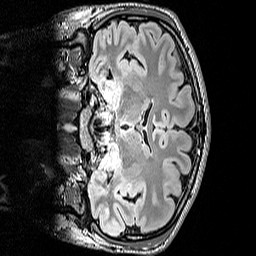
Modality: FLAIR
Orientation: coronal
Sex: male
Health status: ill
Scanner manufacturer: siemens
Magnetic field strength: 3 T
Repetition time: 5 s
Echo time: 0.388 s